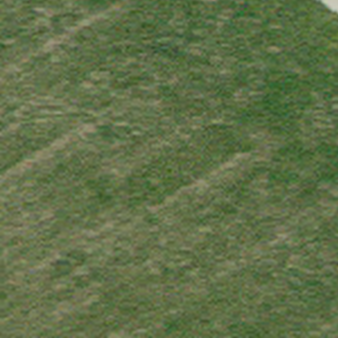
Label: other